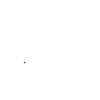
Particle: proton